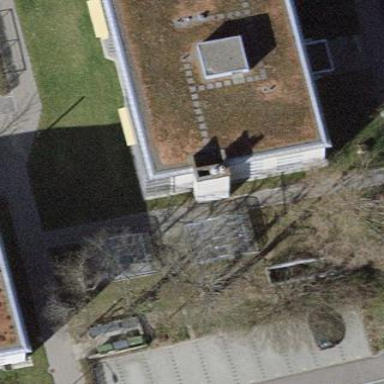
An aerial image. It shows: Building with apartments and flat roof.